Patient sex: M
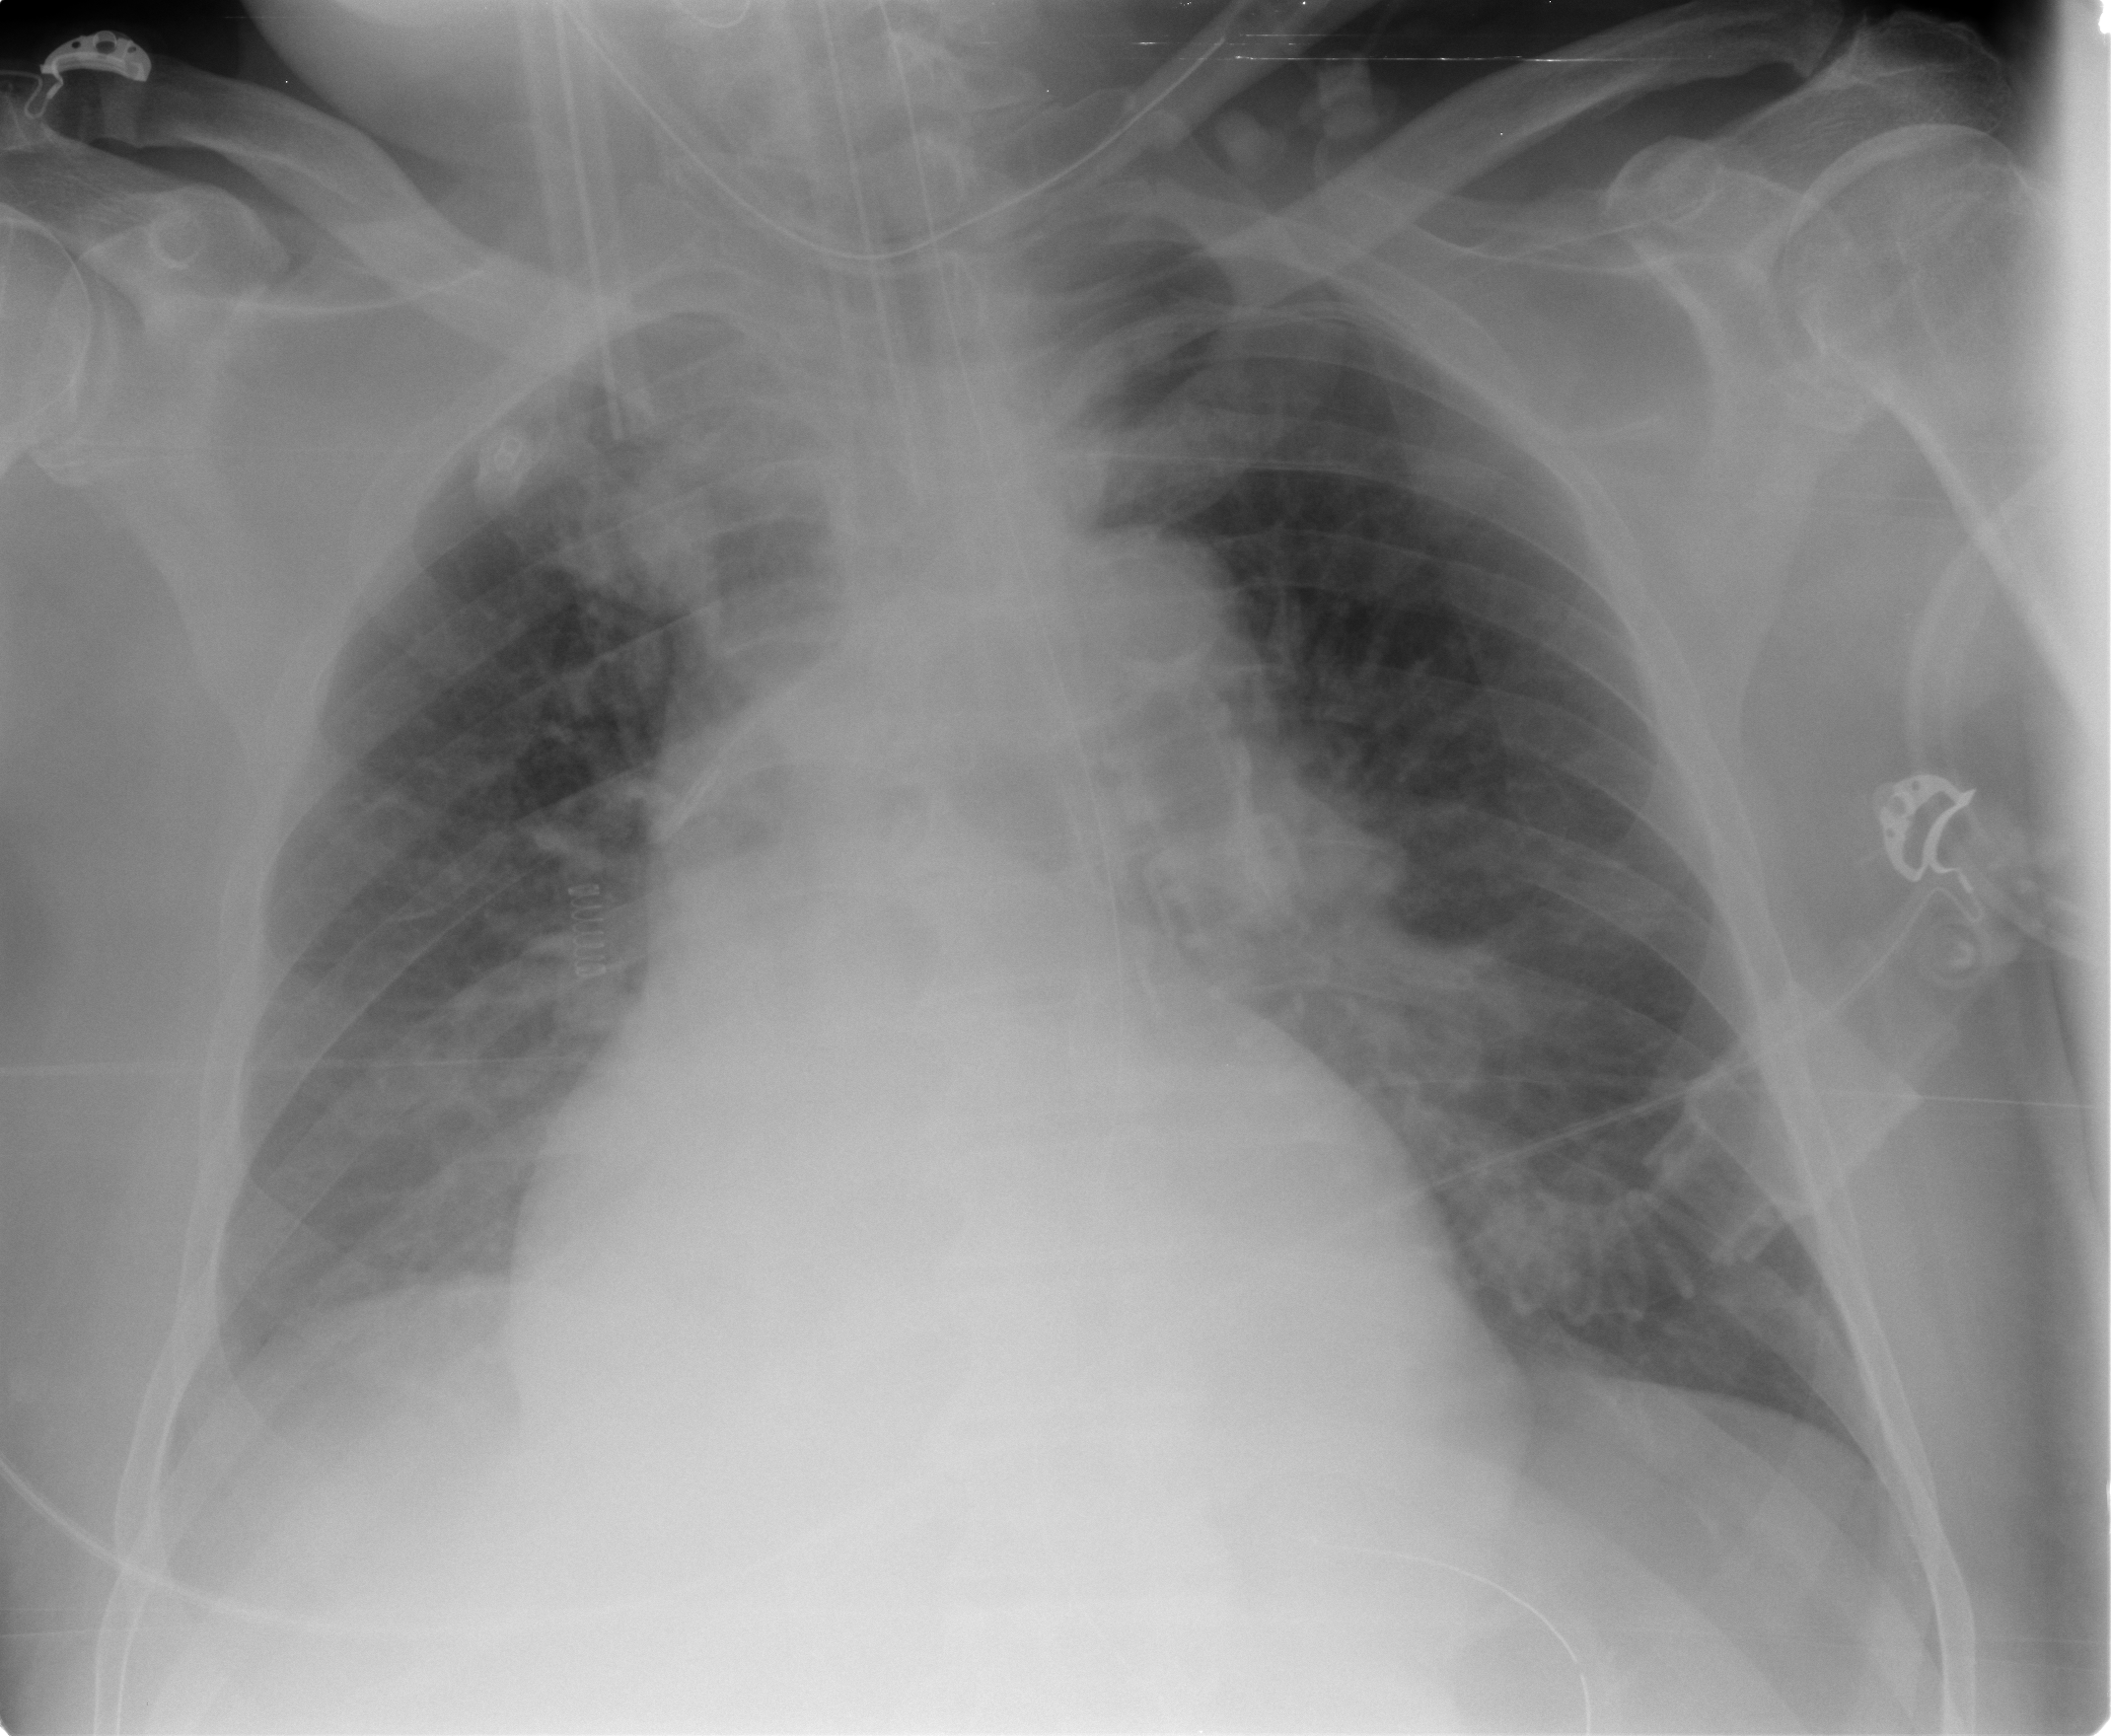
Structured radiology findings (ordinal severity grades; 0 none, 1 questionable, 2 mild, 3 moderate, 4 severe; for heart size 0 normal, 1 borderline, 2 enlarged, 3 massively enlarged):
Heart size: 2
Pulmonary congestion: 3
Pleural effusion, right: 3
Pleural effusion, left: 0
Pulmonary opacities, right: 2
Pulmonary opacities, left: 2
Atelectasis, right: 3
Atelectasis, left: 2